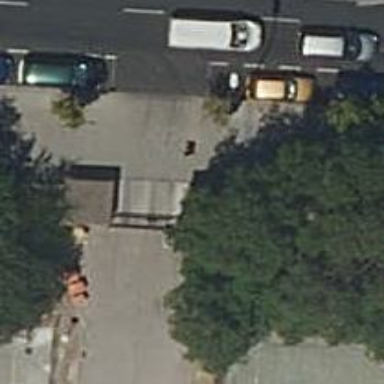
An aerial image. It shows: Gate.